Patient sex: M
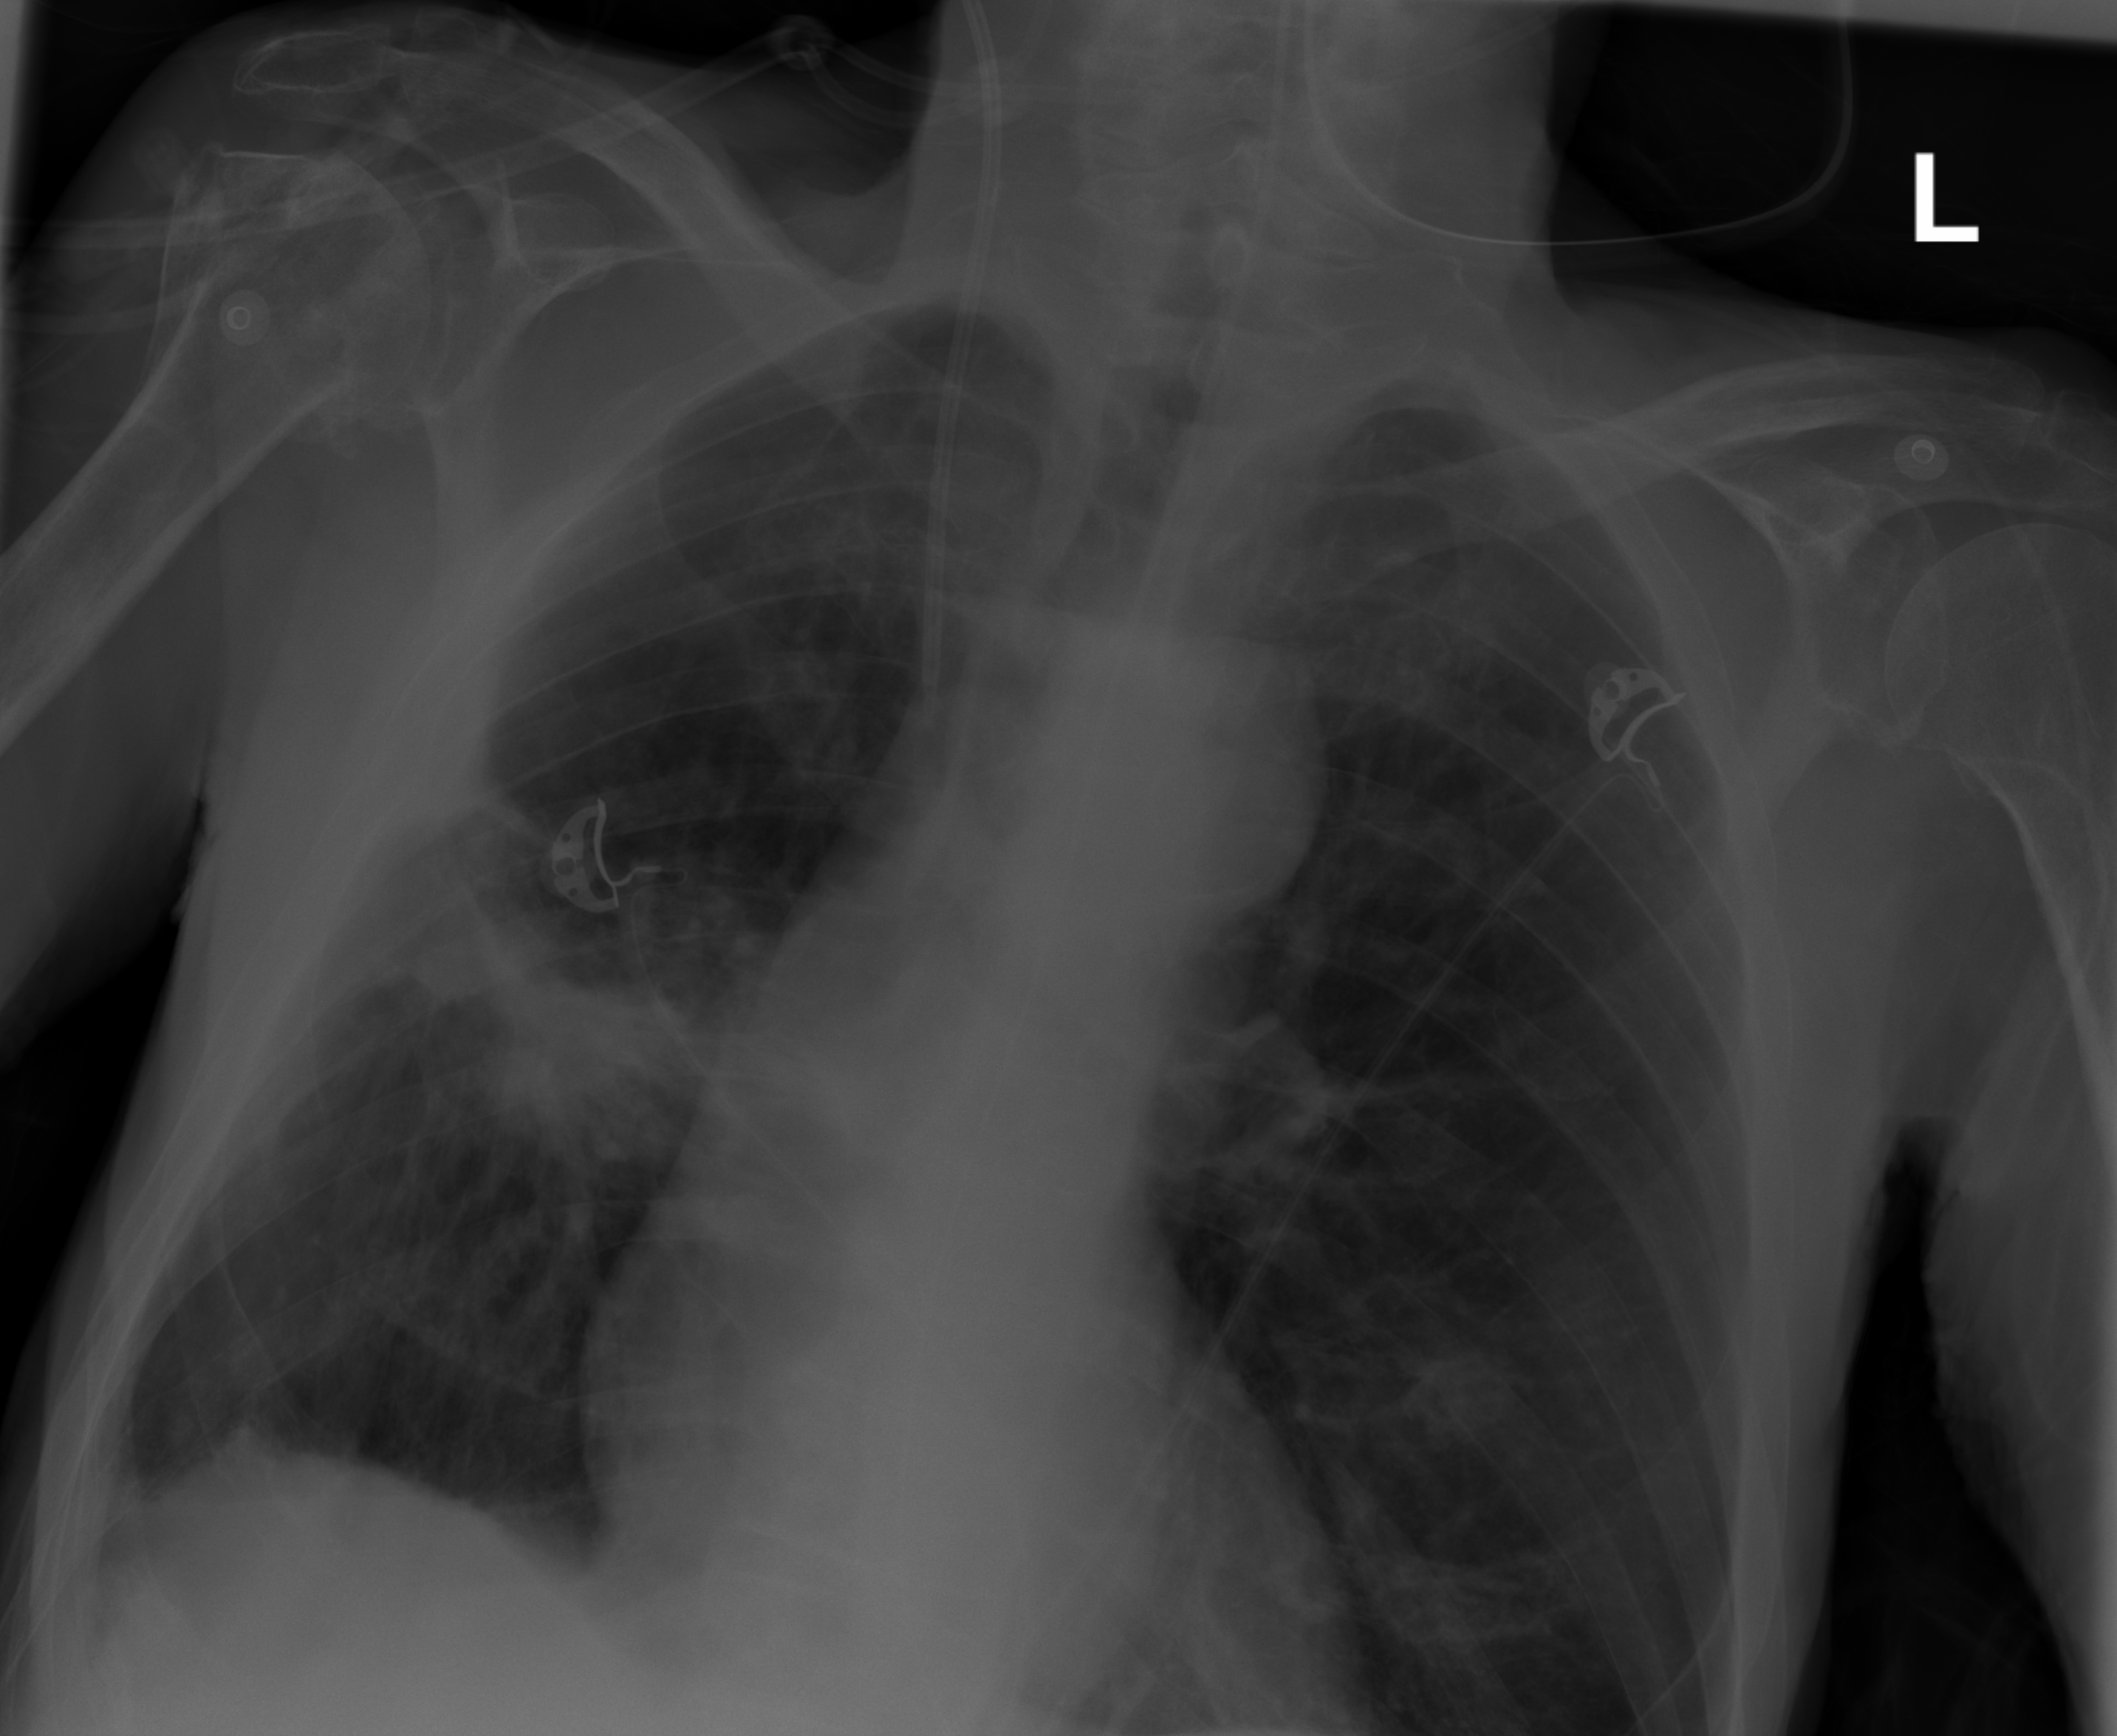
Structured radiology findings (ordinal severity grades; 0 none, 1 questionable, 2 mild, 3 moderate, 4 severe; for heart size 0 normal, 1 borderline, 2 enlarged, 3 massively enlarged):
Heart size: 0
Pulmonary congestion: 0
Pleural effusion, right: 0
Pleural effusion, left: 0
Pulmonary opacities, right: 2
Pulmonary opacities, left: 0
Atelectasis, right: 3
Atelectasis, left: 2